Question: I have an app for Android, iOS and Windows Phone that has a chat. I created the PHP web service that serves the app. I searched on Google and here, but I didn't find a solution.

I'm trying to use Android's native keyboard emoticons in my chat. Every time I insert an emoticon, an ASCII special char is used to represent it. I use 'htmlentities($char)' to escape the special chars, save them in MySQL, use 'html_entity_decode($char)' to decode and return as a JSON response.
The problem is: some emoticons can be encoded, others can't be. For example, the first smile of the image above is represented by the char '☺️' and its code is '&#9786;'. But I can't get the angel's smile code, 'htmlentities($char)' returns an empty string.
I tried an online <URL>' returns the same string, without decode. Finally, I created a HTML page with the '&#55357;' char, but both browsers, Android and Desktop, display an unknown char ''.
Any idea what is happening? Am I doing the right way?
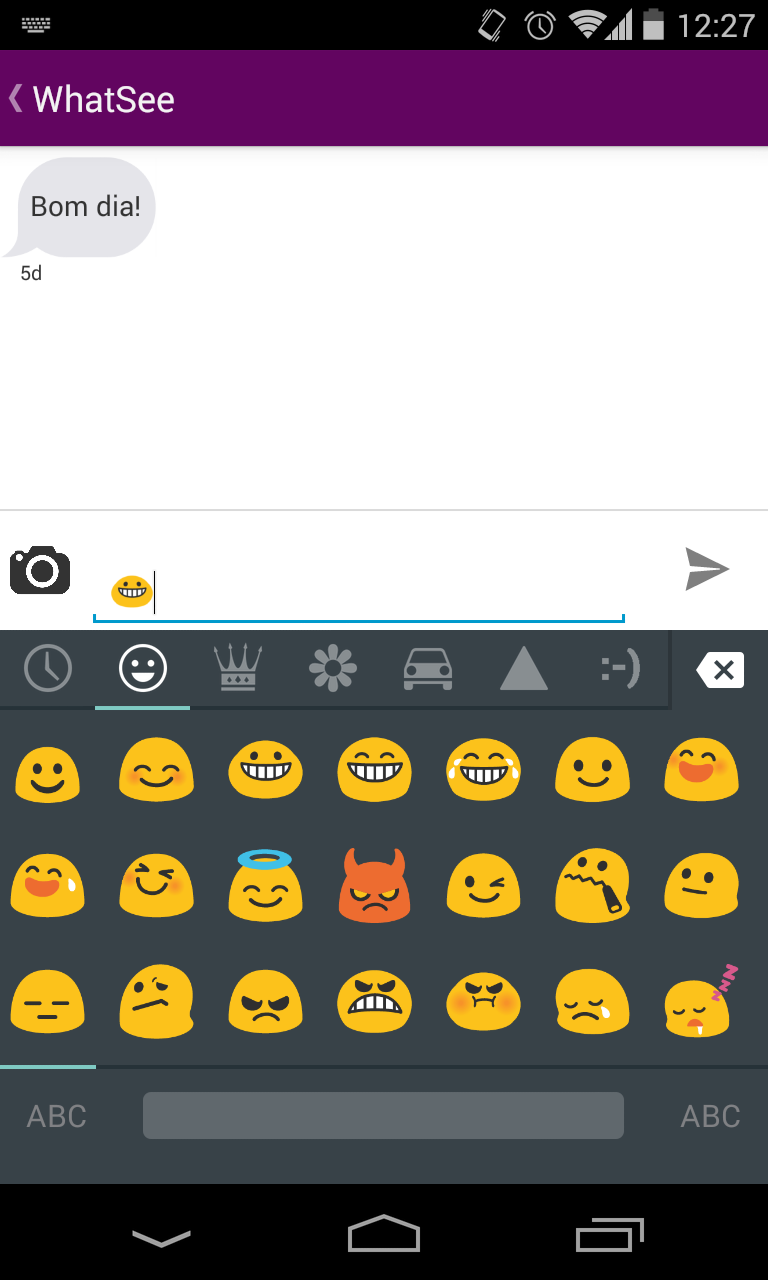
Answer: You can replace them in your Android App with the Codes so PHP doesn't need handle them.